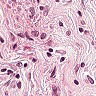
Metastatic tissue present: no